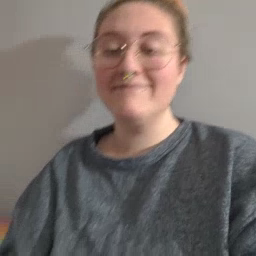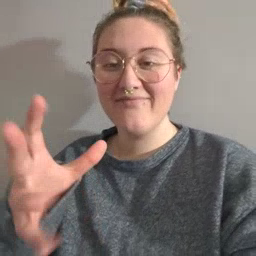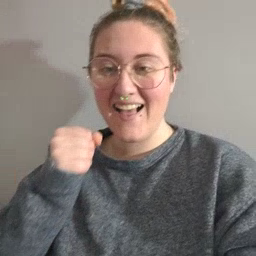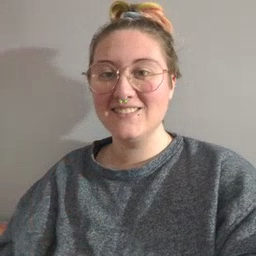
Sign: fast